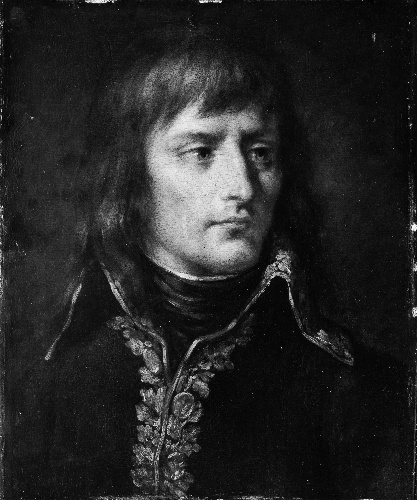
Title: Napoleon Bonaparte (1769–1821)
Artist: French Painter
Artist bio: mid-19th century
Object type: Painting
Classification: Paintings
Medium: Oil on wood
Dimensions: 18 1/4 x 15 in. (46.4 x 38.1 cm)
Department: European Paintings
Credit line: Gift of Estate of P. R. Strong, 1877
Accession year: 1877
Repository: Metropolitan Museum of Art, New York, NY
Tags: Napoleon I|Men|Portraits